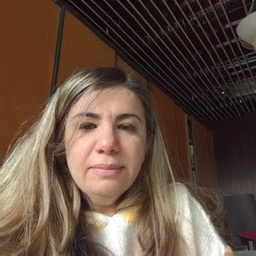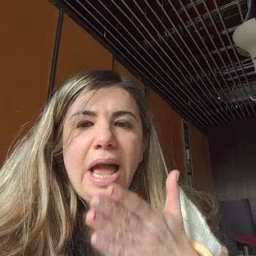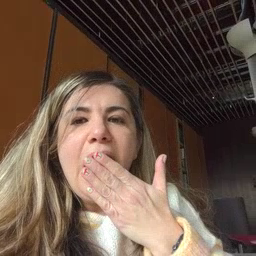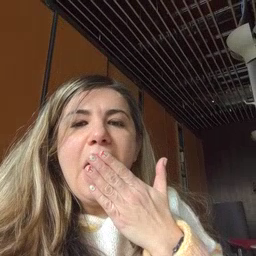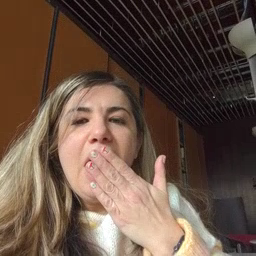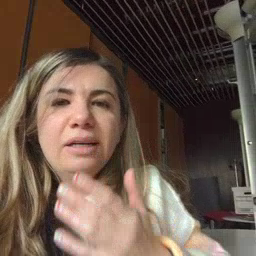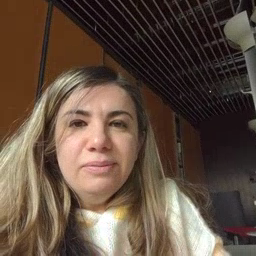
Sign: yucky